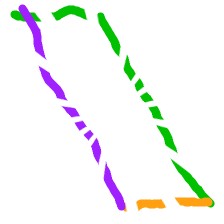
Shape: parallelogram